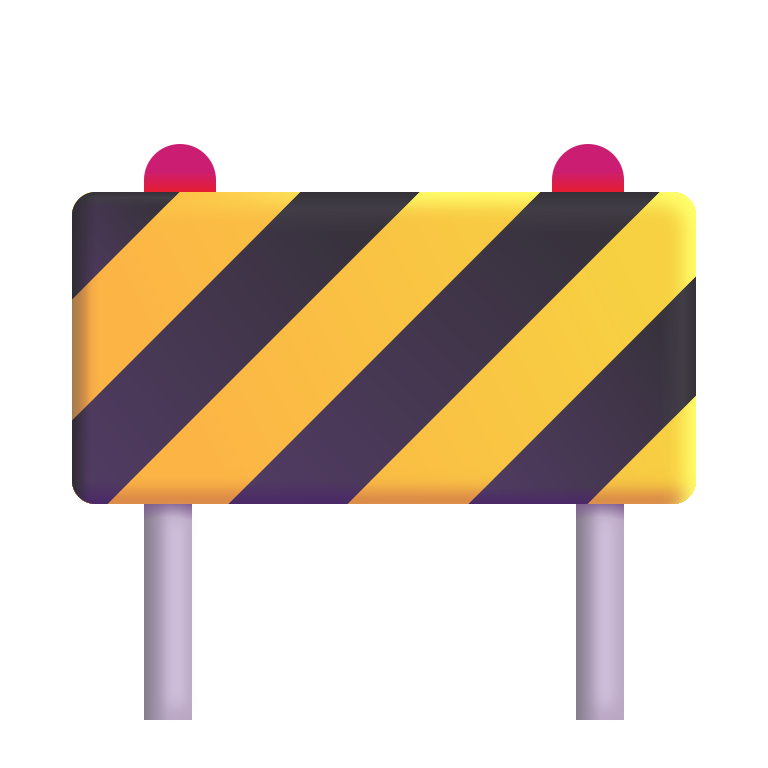
construction color